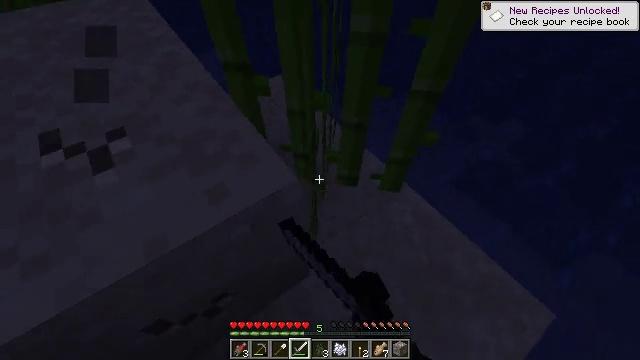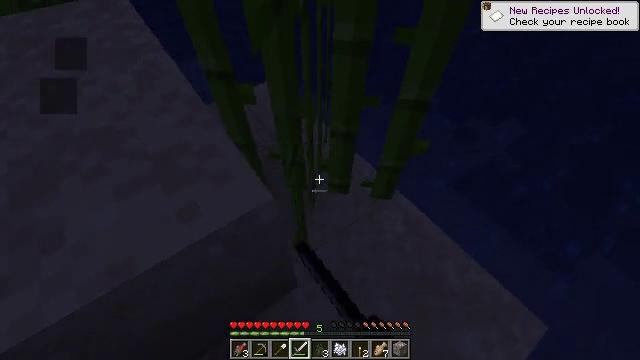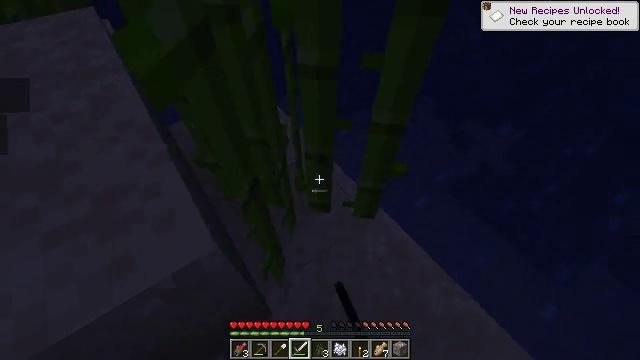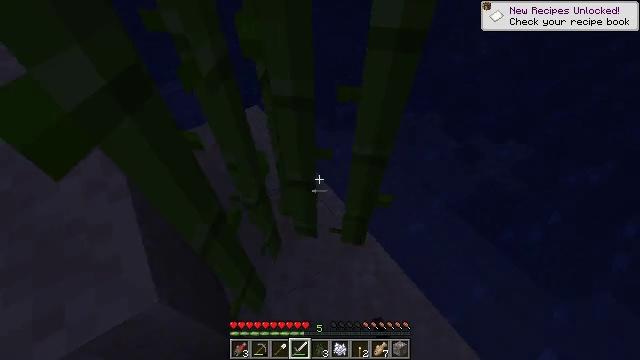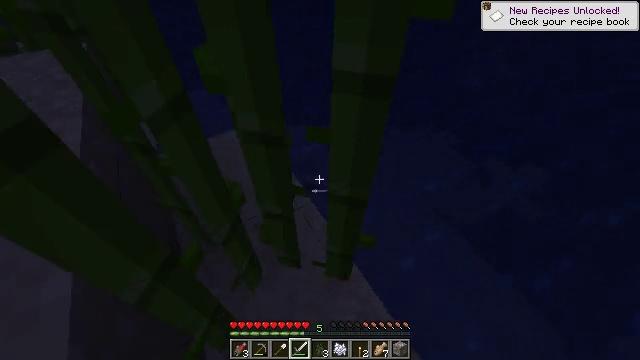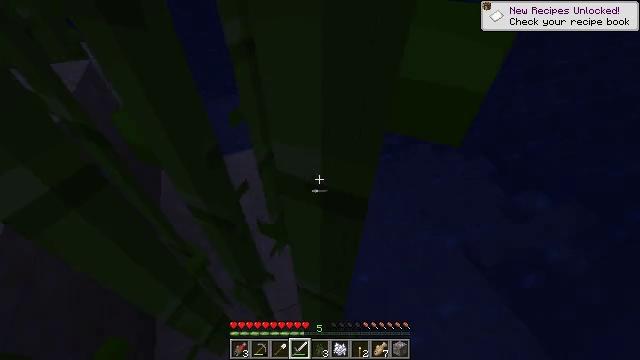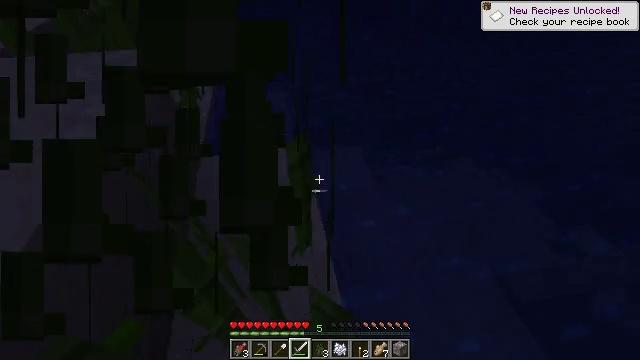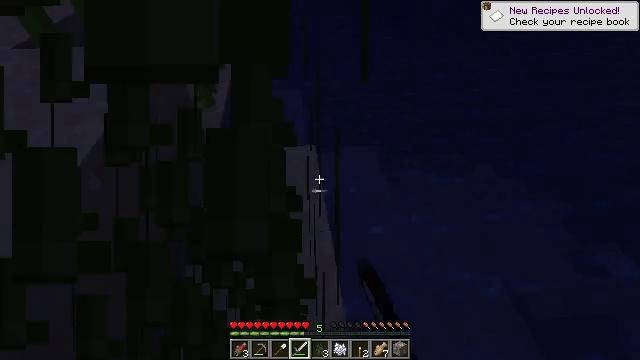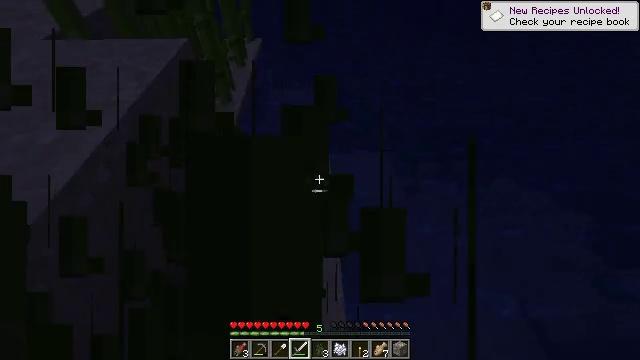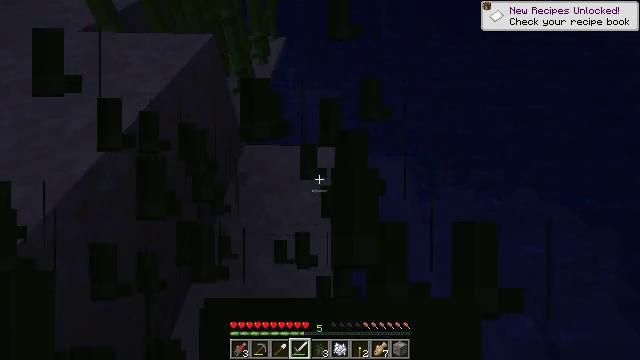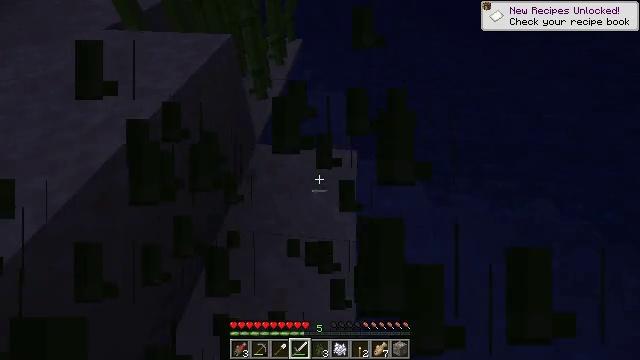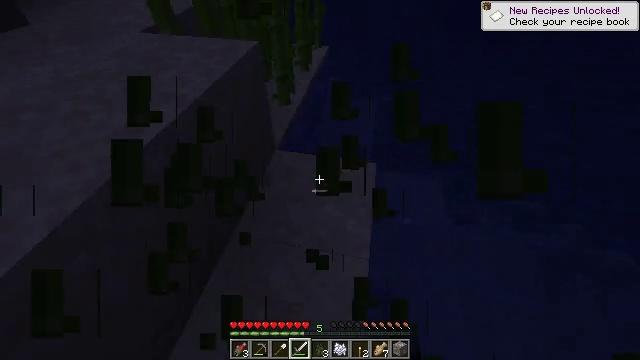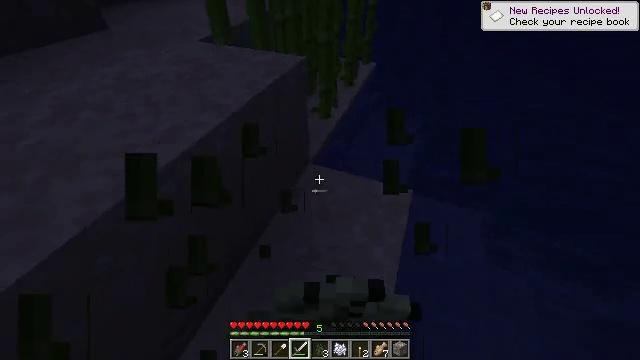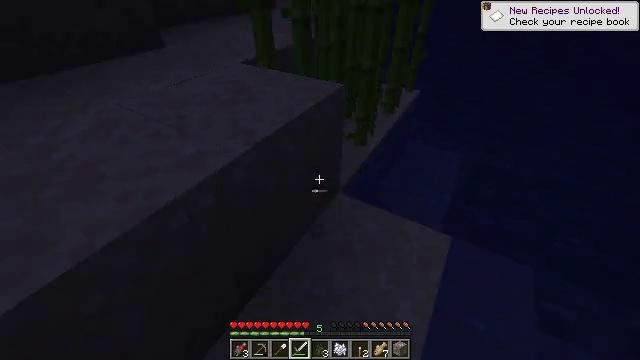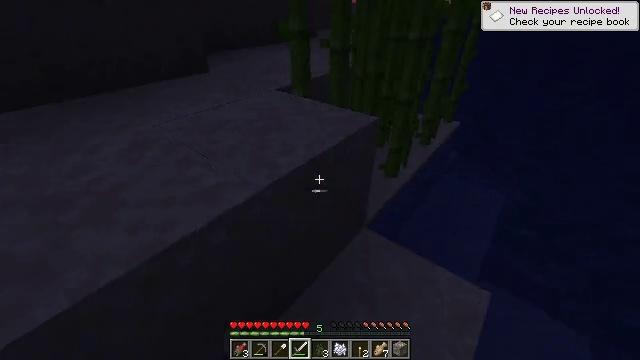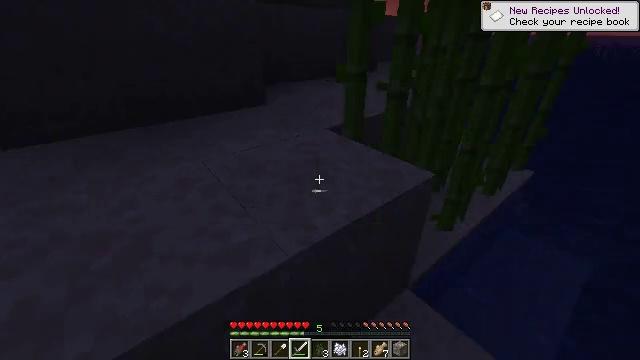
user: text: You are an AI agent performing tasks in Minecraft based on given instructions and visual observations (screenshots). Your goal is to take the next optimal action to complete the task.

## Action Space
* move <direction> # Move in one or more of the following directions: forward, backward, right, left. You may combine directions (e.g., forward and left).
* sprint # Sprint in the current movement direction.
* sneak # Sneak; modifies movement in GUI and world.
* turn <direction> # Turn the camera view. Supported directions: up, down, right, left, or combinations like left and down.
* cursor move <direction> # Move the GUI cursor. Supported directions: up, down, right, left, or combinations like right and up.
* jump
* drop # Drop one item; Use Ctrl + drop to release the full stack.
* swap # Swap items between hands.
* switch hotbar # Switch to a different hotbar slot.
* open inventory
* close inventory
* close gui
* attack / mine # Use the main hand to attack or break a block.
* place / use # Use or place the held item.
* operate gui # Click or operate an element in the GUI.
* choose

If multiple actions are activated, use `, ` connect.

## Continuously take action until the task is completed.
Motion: motion action
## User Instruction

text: Gather sugar cane for crafting.
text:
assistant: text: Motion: move forward and move right
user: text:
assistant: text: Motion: move forward and move right
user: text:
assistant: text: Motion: move forward and move right, turn left and up
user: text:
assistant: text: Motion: move forward, turn left and up
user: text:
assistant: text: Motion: move forward, turn left and up
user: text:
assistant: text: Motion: turn left, attack / mine
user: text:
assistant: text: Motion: turn left, attack / mine
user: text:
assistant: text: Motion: turn left, attack / mine
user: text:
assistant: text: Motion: turn left
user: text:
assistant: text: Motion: turn left
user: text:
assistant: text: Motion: move forward, turn left and up
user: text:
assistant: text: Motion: move forward, turn left and up
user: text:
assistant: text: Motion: move forward, turn left and up
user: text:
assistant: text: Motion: move forward, turn left and up
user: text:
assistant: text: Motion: move forward, turn left and up, jump
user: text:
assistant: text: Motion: move forward and move left, turn left and up, jump
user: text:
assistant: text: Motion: move forward and move left, jump
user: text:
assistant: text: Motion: move forward and move left, turn right, jump
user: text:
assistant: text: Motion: move forward and move left, turn right and down, jump
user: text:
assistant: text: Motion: move forward and move left, turn right and down
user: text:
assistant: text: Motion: move forward and move left, turn right and down
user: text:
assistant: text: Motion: move forward and move left, turn right and down
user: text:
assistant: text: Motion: move forward, turn right and down
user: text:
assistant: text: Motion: move forward, turn right and down
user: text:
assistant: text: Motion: move forward, turn right and down
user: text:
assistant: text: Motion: turn down
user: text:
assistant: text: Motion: turn right and down, attack / mine
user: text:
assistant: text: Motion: turn right and down, attack / mine
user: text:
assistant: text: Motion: turn right and down, attack / mine
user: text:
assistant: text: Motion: turn right and down, attack / mine